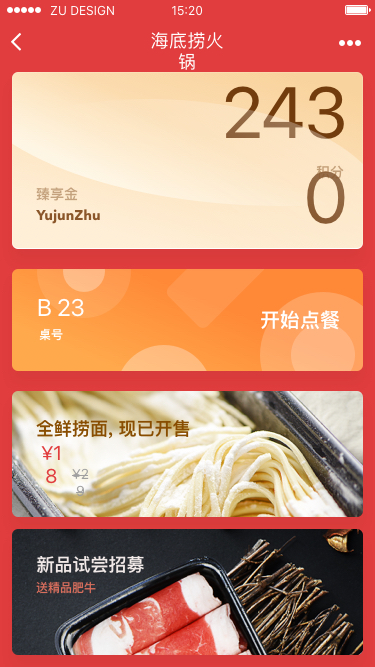
Text in this UI design:
开始点餐
桌号
B 23
全鲜捞面, 现已开售
¥18
 ¥29
新品试尝招募
送精品肥牛
2430
积分
臻享金
YujunZhu
海底捞火锅
15:20
ZU DESIGN